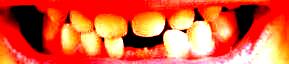
Condition: hypodontia